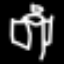
Label: angel